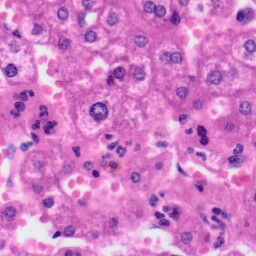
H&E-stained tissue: Liver